Question: What is the value of this measurement?
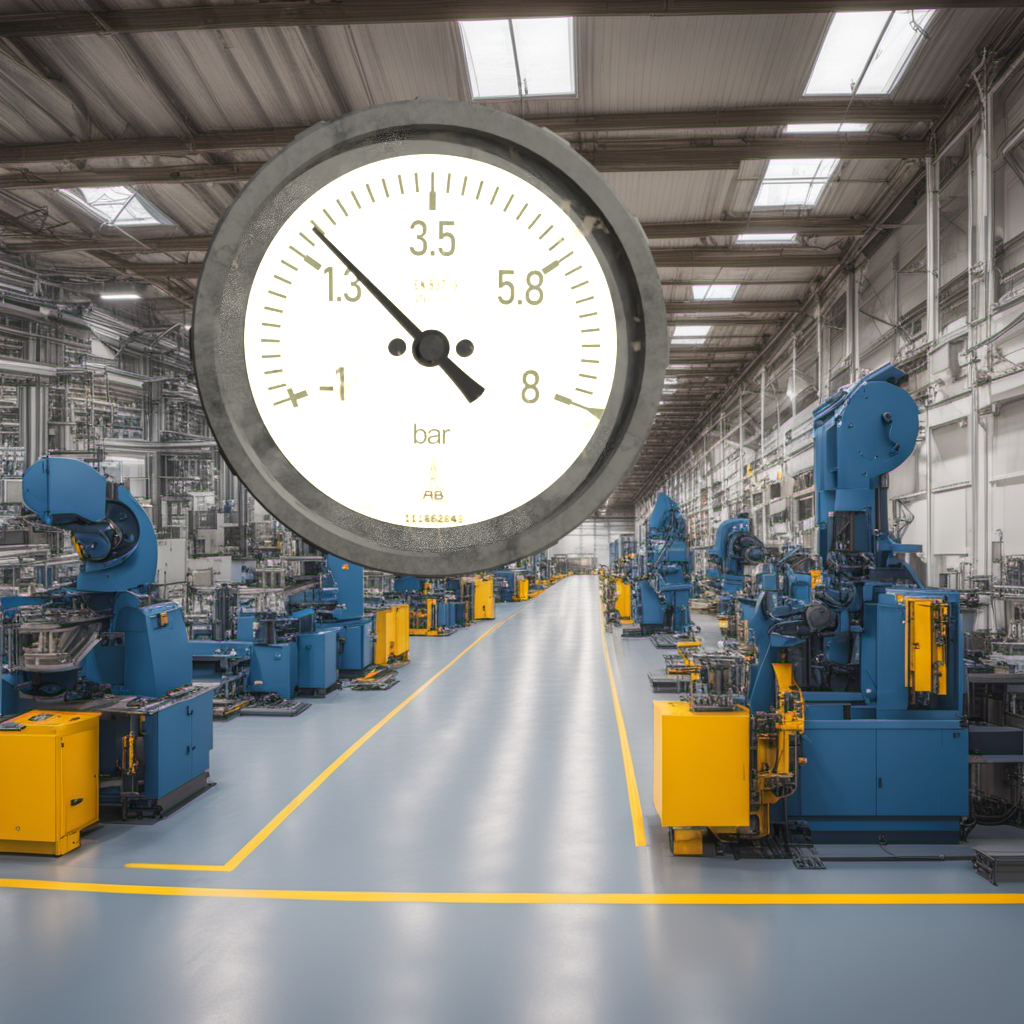
Answer: The result is 1.71
Question: What is the value range of the measurement in the image?
Answer: The range is from -1 to 8
Question: What is the minimum and maximum value of this measurement?
Answer: The minimum value is -1 and the maximum value is 8